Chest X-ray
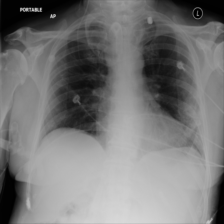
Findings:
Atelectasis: negative
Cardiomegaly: negative
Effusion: negative
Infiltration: positive
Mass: negative
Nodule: negative
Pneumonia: negative
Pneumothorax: negative
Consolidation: negative
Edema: negative
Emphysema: negative
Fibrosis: negative
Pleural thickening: negative
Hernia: negative